Field crop: tomato
Growth stage: 2
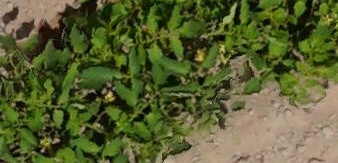
Species: tomato